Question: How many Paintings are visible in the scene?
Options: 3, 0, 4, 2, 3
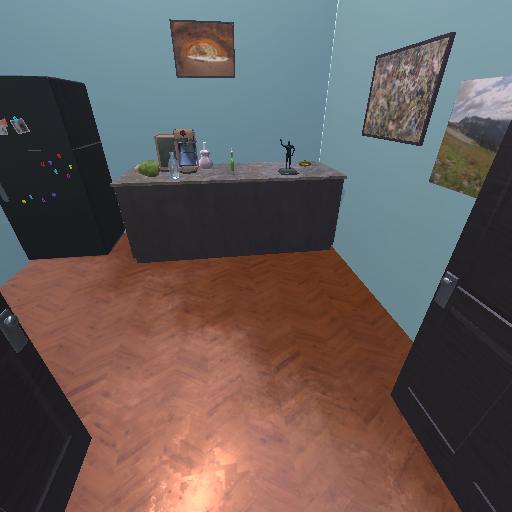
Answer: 3